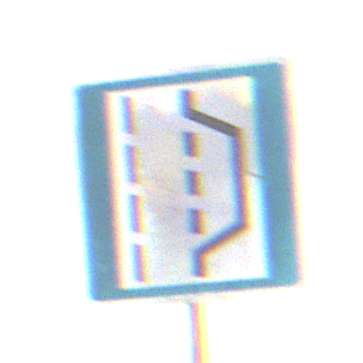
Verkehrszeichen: NothalteUndPannenbucht
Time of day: SunriseSunset
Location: Outdoor (RoadRail)
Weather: PartlyCloudy
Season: NotSpecified
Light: Natural